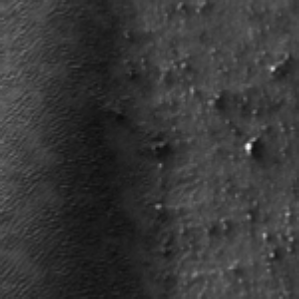
Label: frost